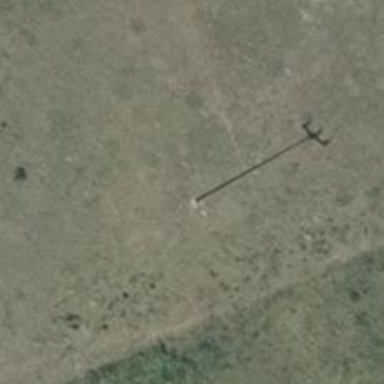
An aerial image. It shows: Power pole.